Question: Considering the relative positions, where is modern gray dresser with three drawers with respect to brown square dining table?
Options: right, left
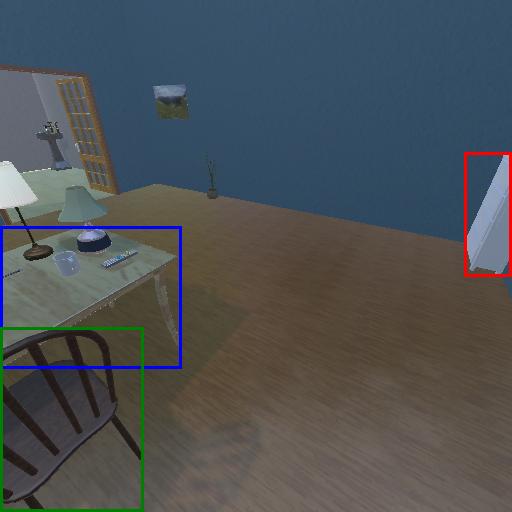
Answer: right